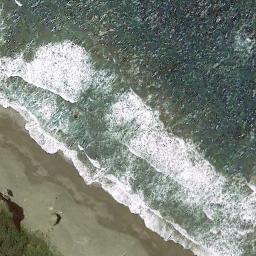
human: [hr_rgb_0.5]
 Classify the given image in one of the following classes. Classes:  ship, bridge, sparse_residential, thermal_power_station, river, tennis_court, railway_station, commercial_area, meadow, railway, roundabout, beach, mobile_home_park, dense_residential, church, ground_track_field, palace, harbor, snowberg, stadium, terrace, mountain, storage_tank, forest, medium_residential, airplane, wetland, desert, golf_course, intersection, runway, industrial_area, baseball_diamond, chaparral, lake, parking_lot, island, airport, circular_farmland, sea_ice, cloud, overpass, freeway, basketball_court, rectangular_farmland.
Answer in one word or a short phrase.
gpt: beach